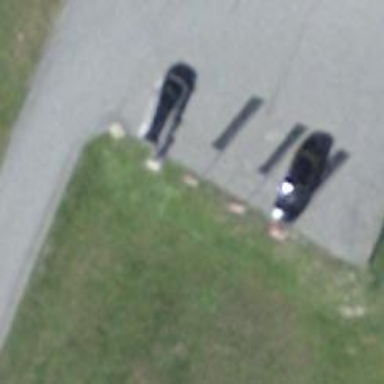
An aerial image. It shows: Charging station.